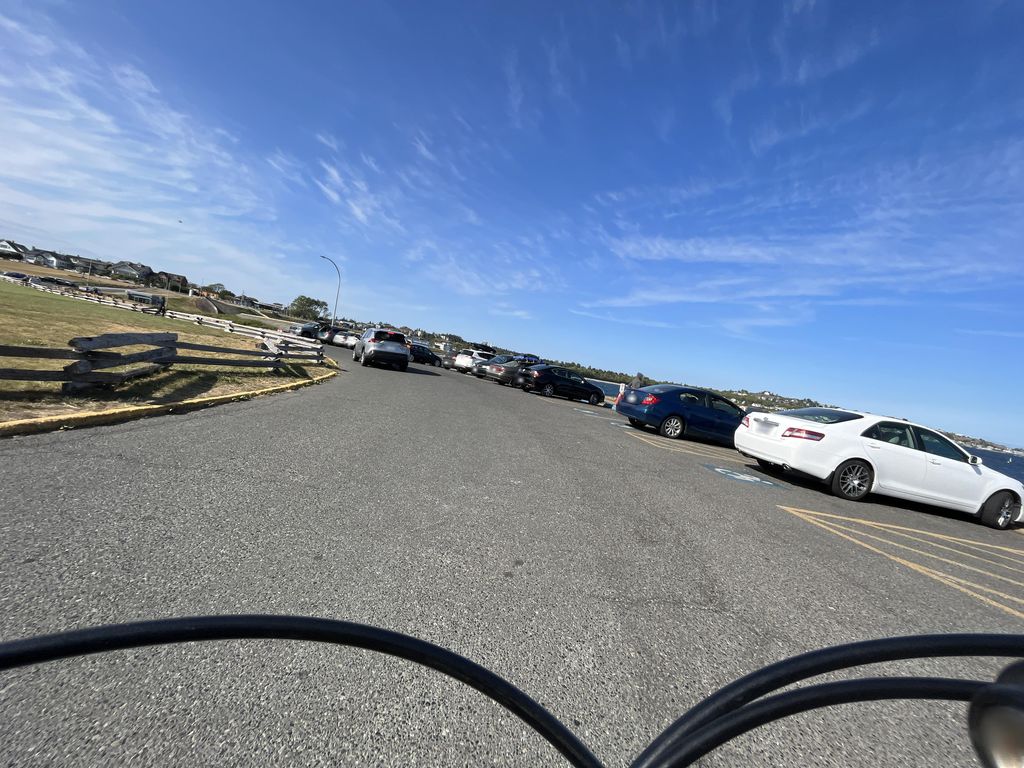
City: victoria